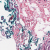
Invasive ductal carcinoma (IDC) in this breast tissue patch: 0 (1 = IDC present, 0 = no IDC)